You are looking at the short-time Fourier spectrogram of a bearing's acceleration signal. Diagnose the bearing from this image, choosing from: normal, inner_race, outer_race, ball.
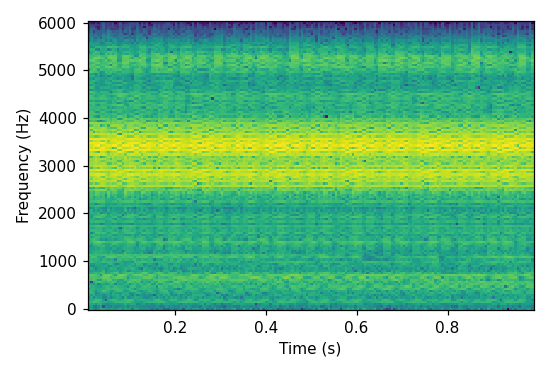
Answer: outer_race